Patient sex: M
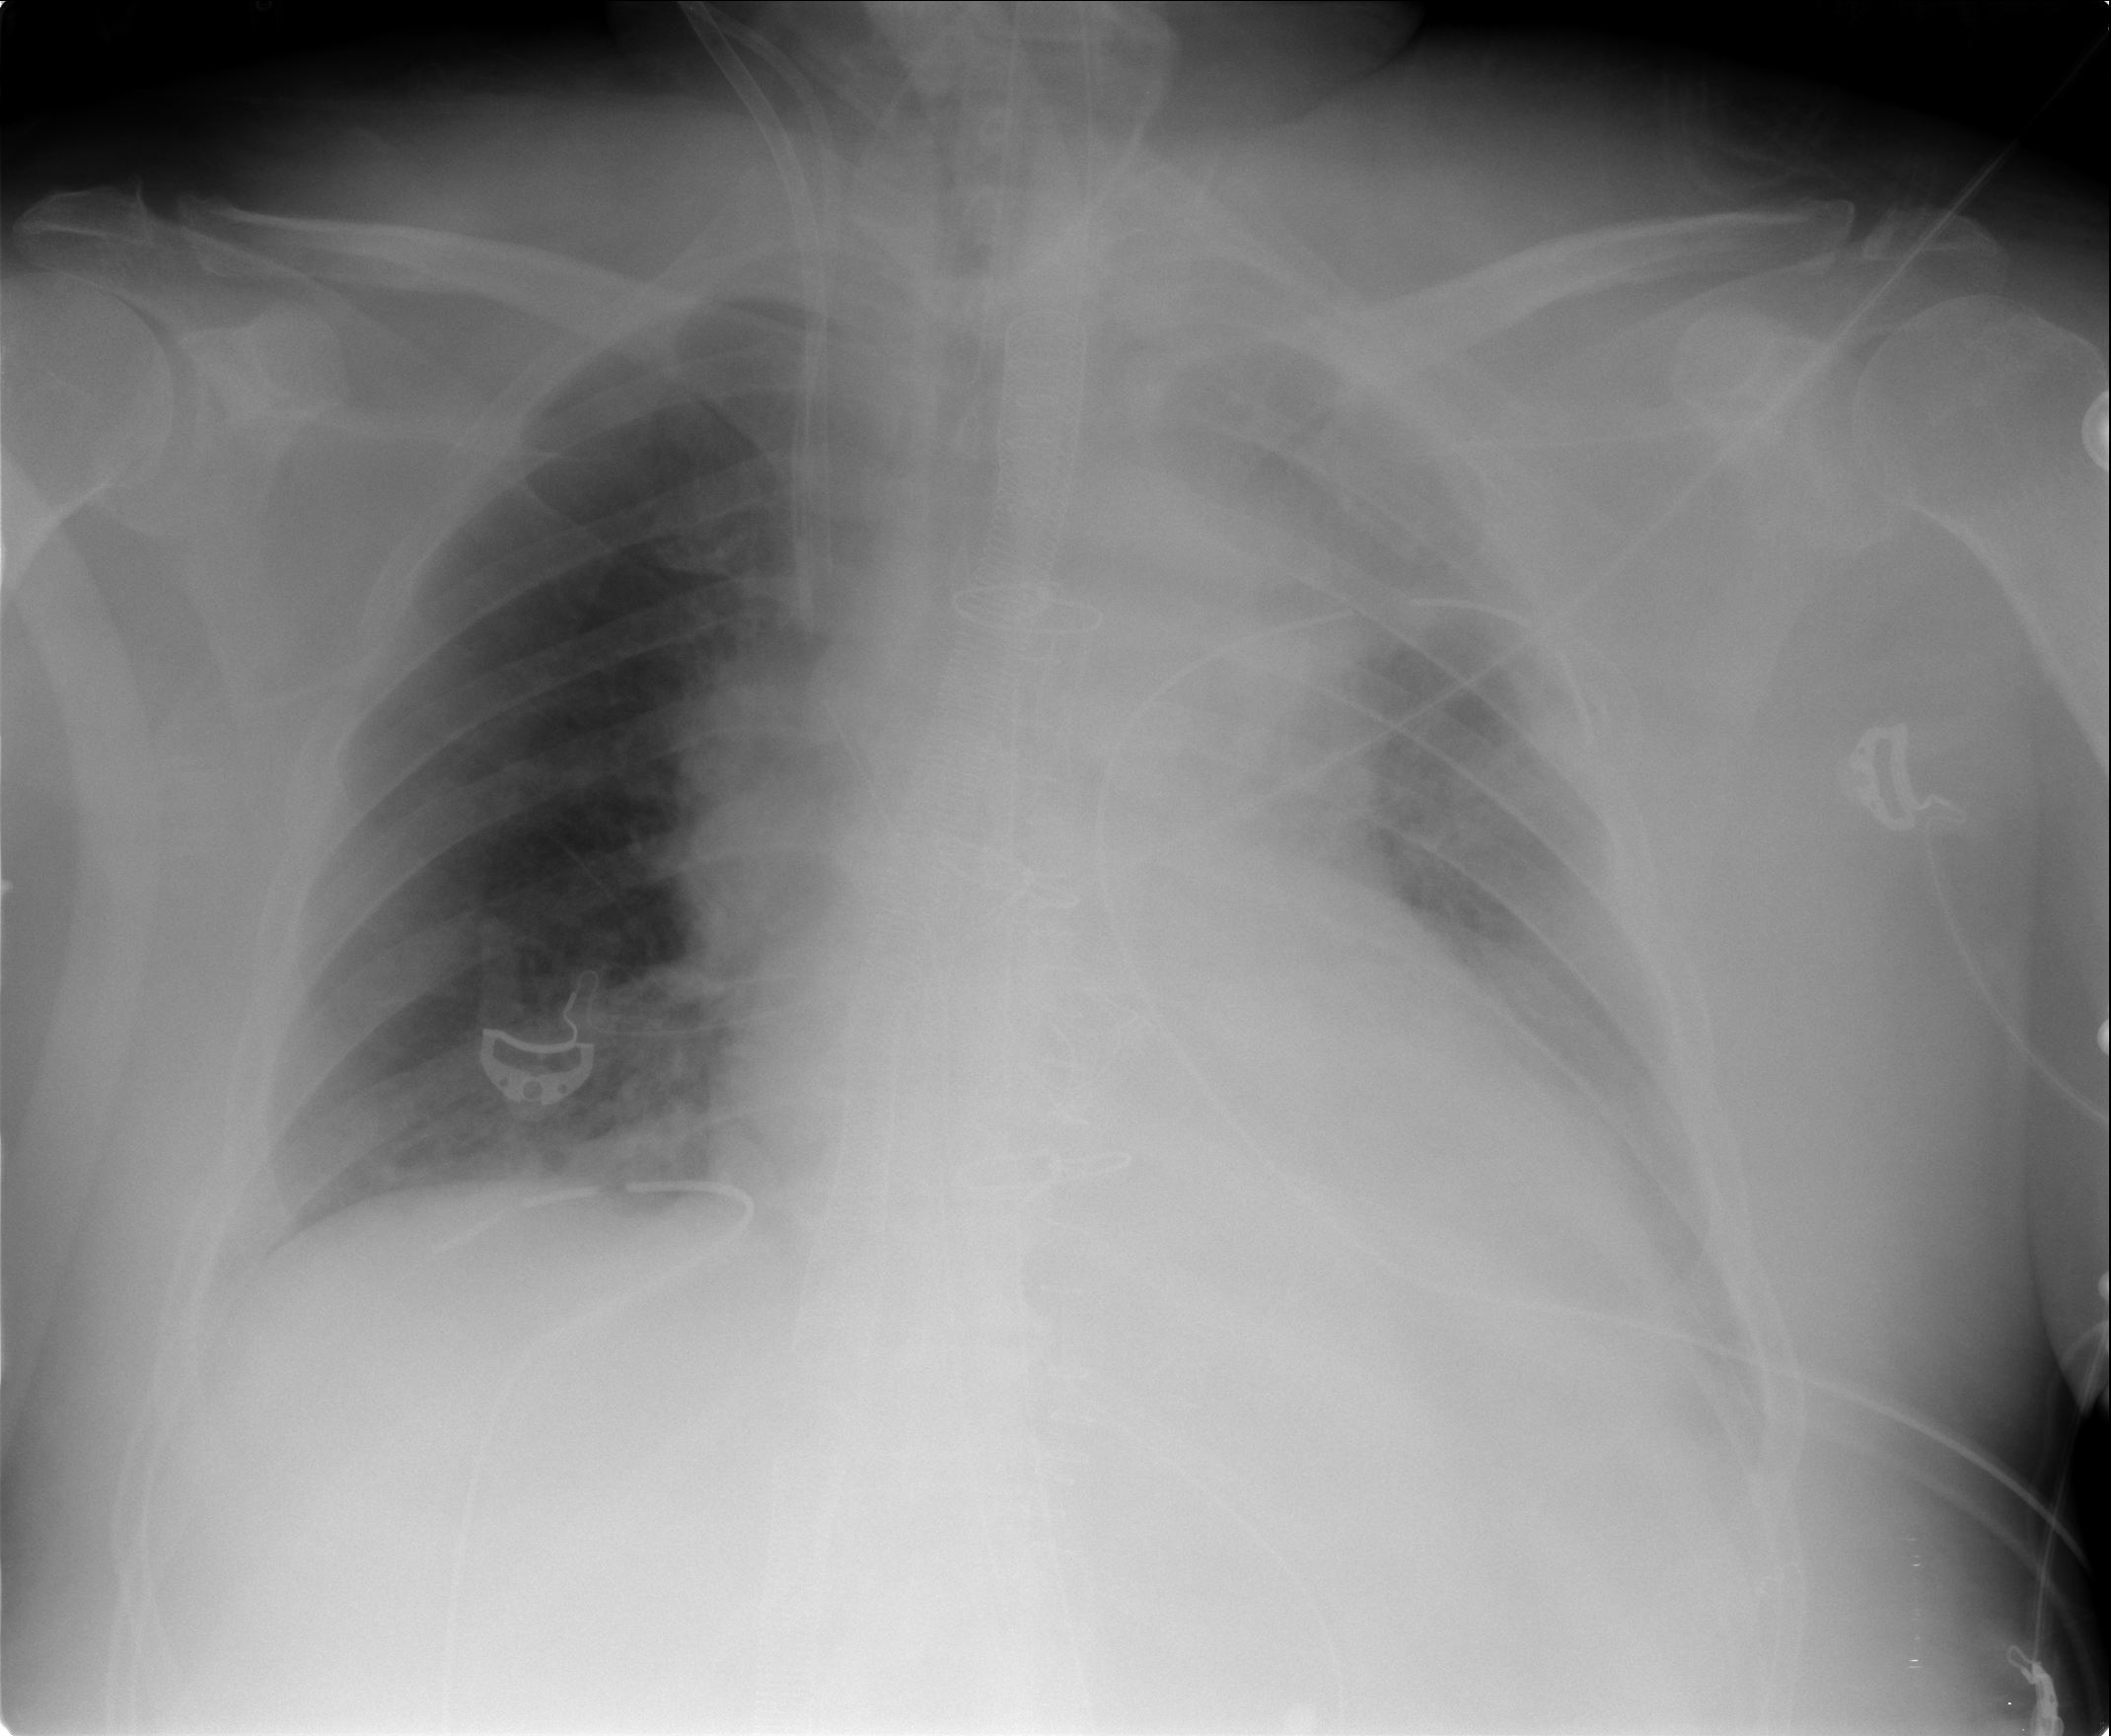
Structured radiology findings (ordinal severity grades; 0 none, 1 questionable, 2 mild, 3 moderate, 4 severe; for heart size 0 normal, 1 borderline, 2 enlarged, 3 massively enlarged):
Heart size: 2
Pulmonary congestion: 0
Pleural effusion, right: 0
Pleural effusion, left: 2
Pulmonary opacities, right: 0
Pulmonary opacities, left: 0
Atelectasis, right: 2
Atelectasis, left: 2